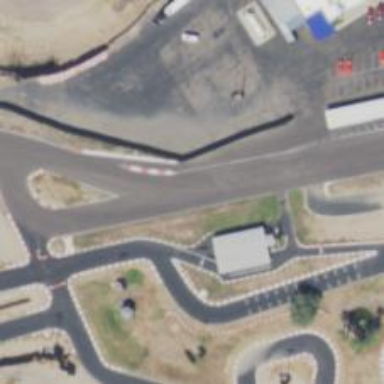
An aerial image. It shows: Motor sport raceway.